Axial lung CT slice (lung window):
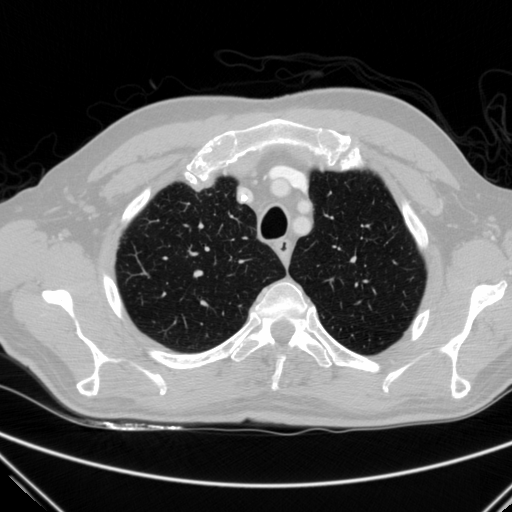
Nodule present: no